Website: home-depot
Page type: account-dashboard
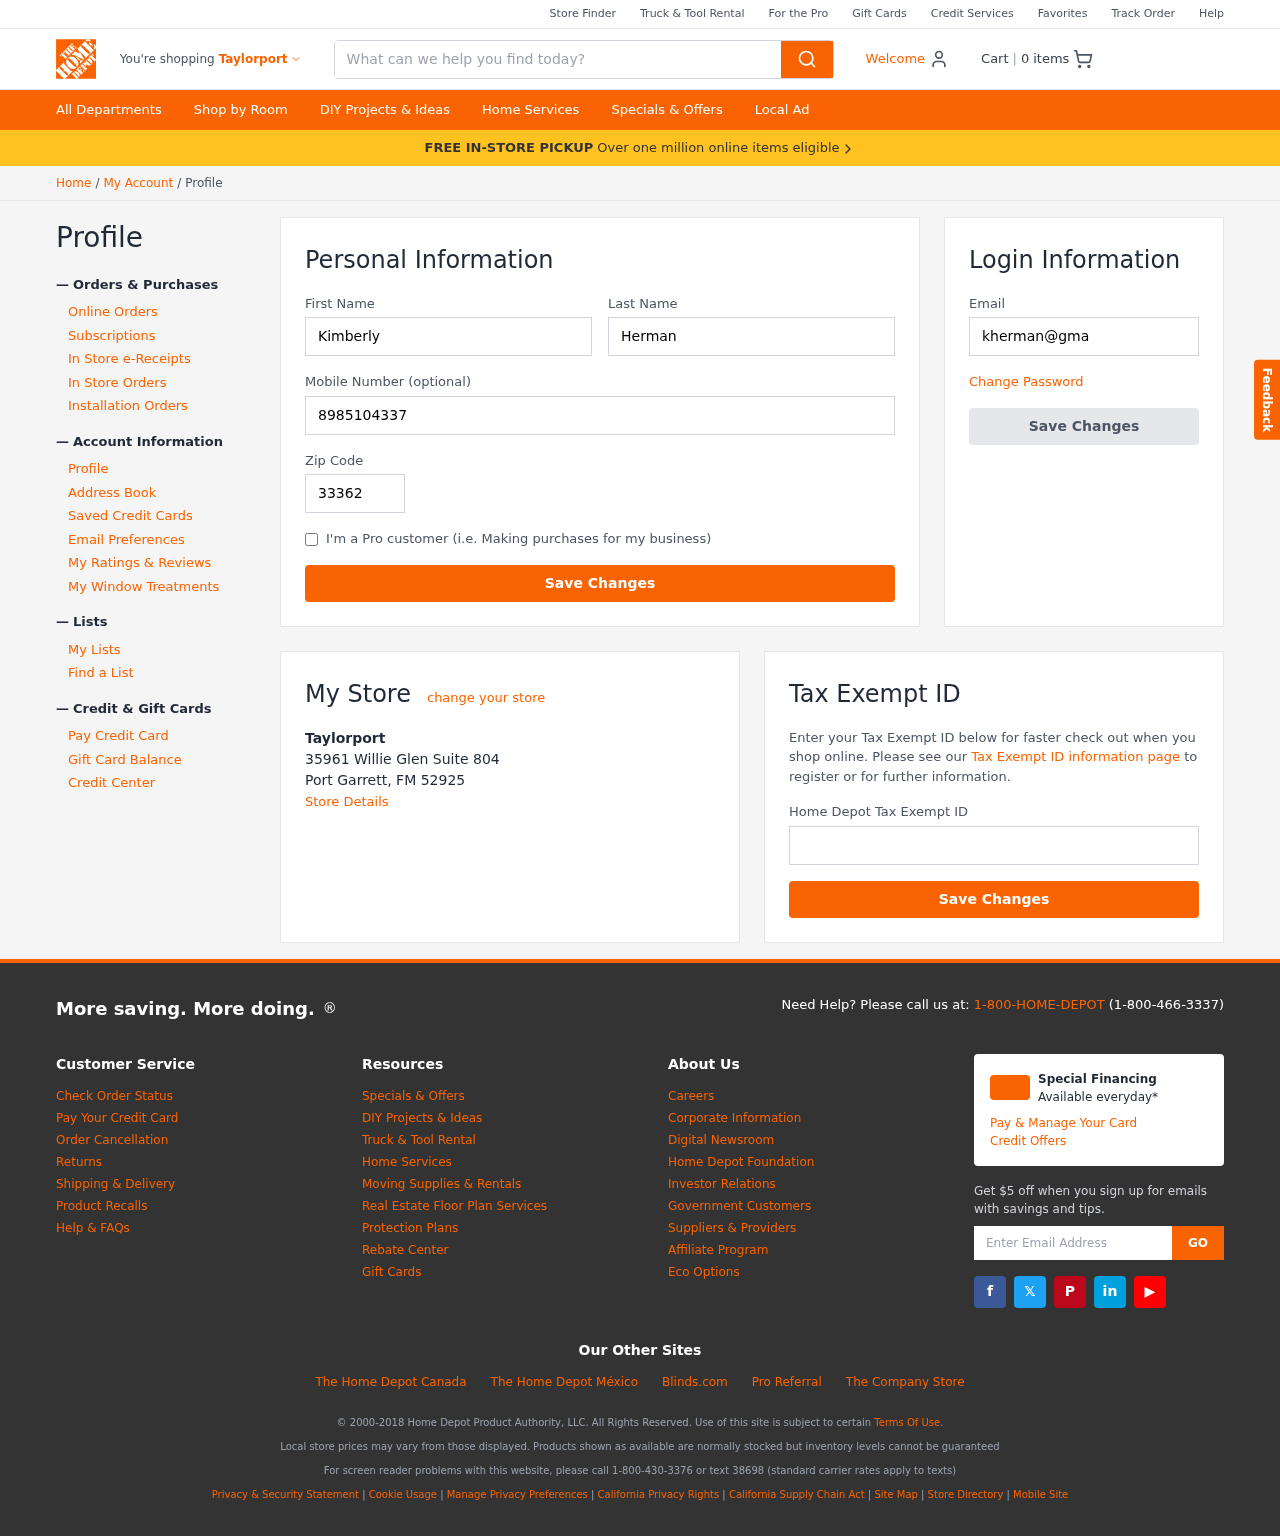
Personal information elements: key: PII_CITY
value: Taylorport
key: PII_EMAIL
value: kherman@gmail.com
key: PII_FIRSTNAME
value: Kimberly
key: PII_LASTNAME
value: Herman
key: PII_LOCATION1_CITY_STATE_ZIP
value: Port Garrett, FM 52925
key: PII_LOCATION1_NAME
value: Taylorport
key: PII_LOCATION1_STREET
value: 35961 Willie Glen Suite 804
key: PII_PHONE
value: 8985104337
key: PII_POSTCODE
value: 33362
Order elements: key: ORDER_NUM_ITEMS
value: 0
Search elements: key: HEADER_SEARCH
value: What can we help you find today?